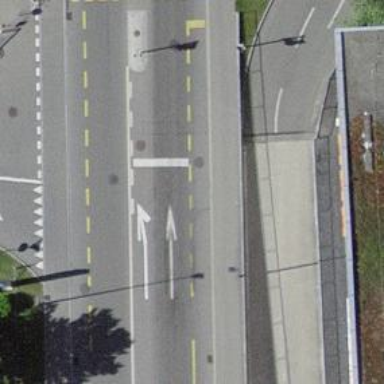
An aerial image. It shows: Secondary road with asphalt surface and shared cycle lane.